Question: I've cloned a repository in my localhost that is working right in a VPS.
'''
$ sudo git clone https://msalsas@bitbucket.org/msalsas/itransformer-2.0.git
'''
But when I try to clear cache with:
'''
$ sudo php app/console cache:clear
'''
I get this error:
'''
PHP Warning: require(/home/manolo/MiServer/itransformer-2.0/vendor/kriswallsmith/assetic/src/functions.php): failed to open stream: No such file or directory in /home/manolo/MiServer/itransformer-2.0/vendor/composer/autoload_real.php on line 42
PHP Fatal error: require(): Failed opening required '/home/manolo/MiServer/itransformer-2.0/vendor/kriswallsmith/assetic/src/functions.php' (include_path='.:/usr/share/php:/usr/share/pear') in /home/manolo/MiServer/itransformer-2.0/vendor/composer/autoload_real.php on line 42
'''
I have the repository at bitbucket.org.
This is what I can see at kriswallsmith's vendor directory form bitbucket repository:

Why cannot see the files and folders inside? It also happens in all vendor directories. And vendor directories in my localhost are empty.
I've tried to do:
'''
$ sudo php composer.phar self-update
$ sudo php composer.phar update kriswallsmith/assetic
'''
and I get the next error:
'''
Loading composer repositories with package information
Updating dependencies (including require-dev)
- Removing twig/twig (v1.13.1)
- Installing twig/twig (v1.13.2)
Loading from cache
- Updating kriswallsmith/assetic 1.1.x-dev (0e18168 => 1d671c5)
[RuntimeException]
The .git directory is missing from /home/manolo/MiServer/itransformer-2.0/v
endor/kriswallsmith/assetic, see http://getcomposer.org/commit-deps for mor
e information
update [--prefer-source] [--prefer-dist] [--dry-run] [--dev] [--no-dev] [--lock] [--no-custom-installers] [--no-scripts] [--no-progress] [-v|vv|vvv|--verbose] [-o|--optimize-autoloader] [packages1] ... [packagesN]
'''
Obvious, because there are no folders or files inside .
If I type:
'''
$ sudo php composer.phar install
'''
I get this:
'''
Loading composer repositories with package information
Installing dependencies (including require-dev) from lock file
- Removing twig/twig (v1.13.2)
- Installing twig/twig (v1.13.1)
Downloading: 100%
Generating autoload files
PHP Warning: require(/home/manolo/MiServer/itransformer-2.0/vendor/kriswallsmith/assetic/src/functions.php): failed to open stream: No such file or directory in /home/manolo/MiServer/itransformer-2.0/vendor/composer/autoload_real.php on line 43
PHP Fatal error: require(): Failed opening required '/home/manolo/MiServer/itransformer-2.0/vendor/kriswallsmith/assetic/src/functions.php' (include_path='.:/usr/share/php:/usr/share/pear') in /home/manolo/MiServer/itransformer-2.0/vendor/composer/autoload_real.php on line 43
Script Sensio\Bundle\DistributionBundle\Composer\ScriptHandler::buildBootstrap handling the post-install-cmd event terminated with an exception
[RuntimeException]
An error occurred when generating the bootstrap file.
install [--prefer-source] [--prefer-dist] [--dry-run] [--dev] [--no-dev] [--no-custom-installers] [--no-scripts] [--no-progress] [-v|vv|vvv|--verbose] [-o|--optimize-autoloader]
'''
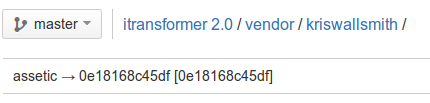
Answer: The fault was the committed vendor directory. Especcially if a vendor is retrieved via git a whole git clone of the vendor is performed. Then if you commit your changes, all get added except already added files from another git repo.
Simple: Never commit vendor to a VCS. You have composer and with a committed composer.lock everyone will get exactly the same version.
And if you have to change a bundles code, fork it and <URL>